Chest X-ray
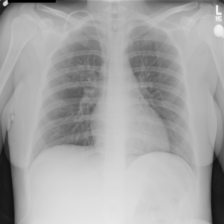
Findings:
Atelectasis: negative
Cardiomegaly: negative
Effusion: negative
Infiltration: negative
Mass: negative
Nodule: negative
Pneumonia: negative
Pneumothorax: negative
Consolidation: negative
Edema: negative
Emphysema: negative
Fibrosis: negative
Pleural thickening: negative
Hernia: negative